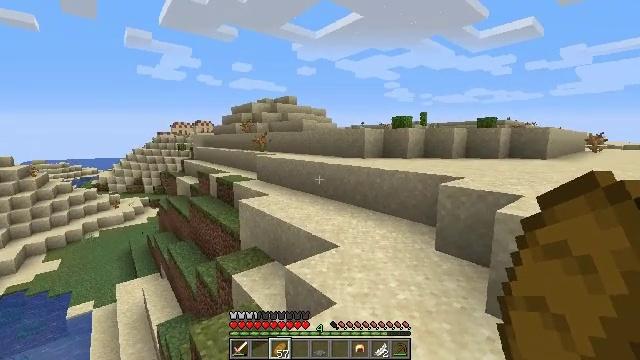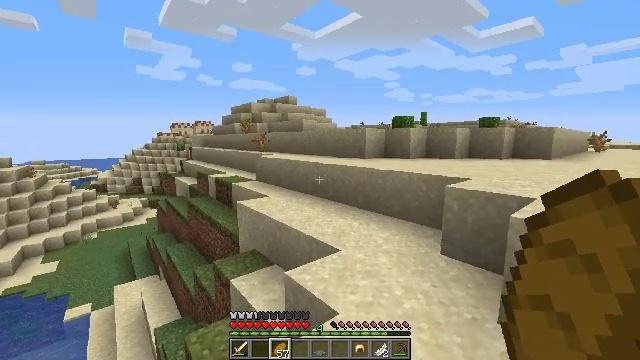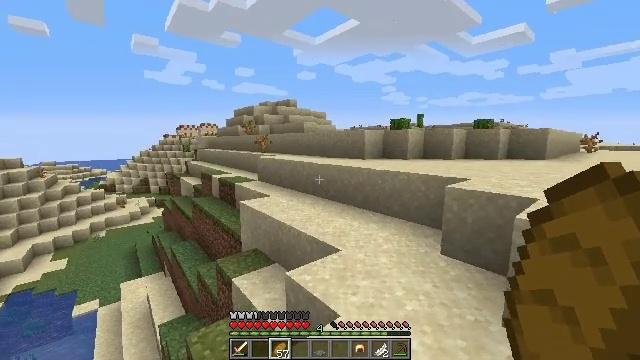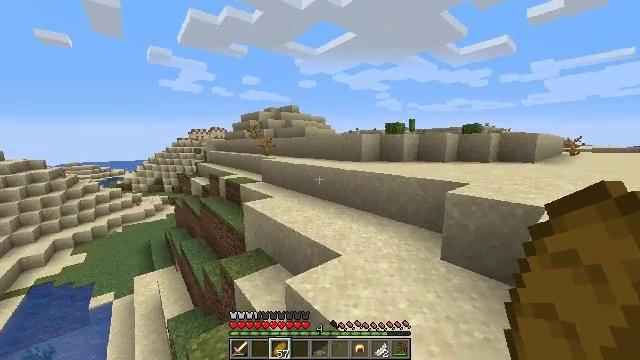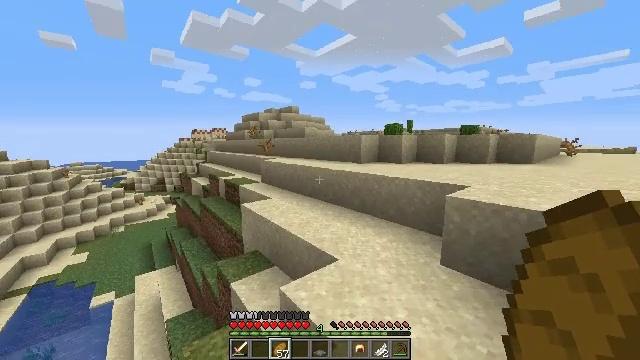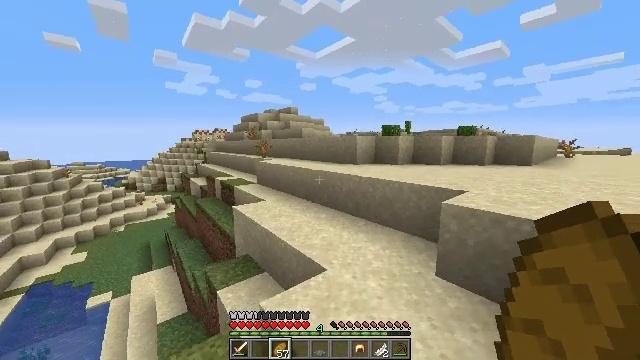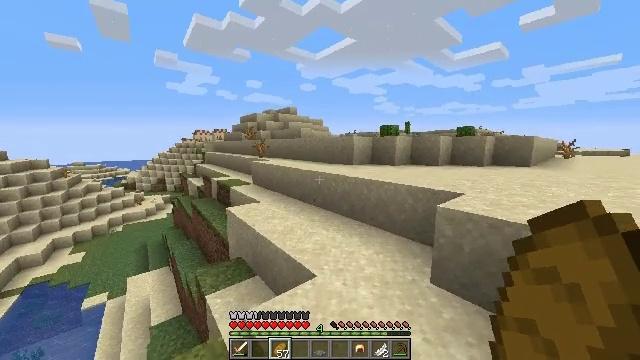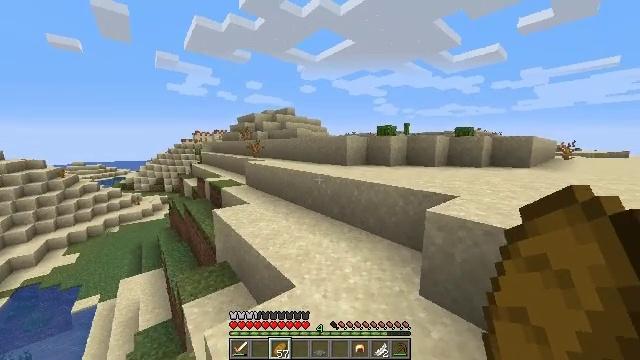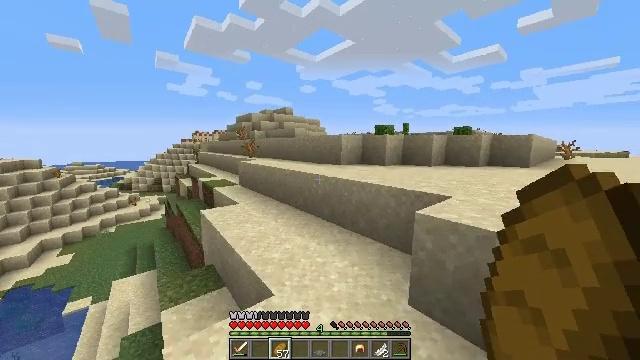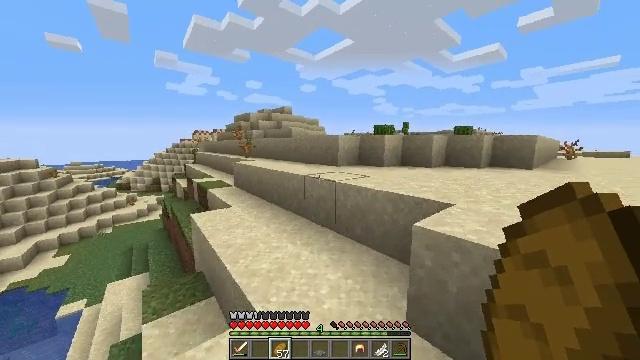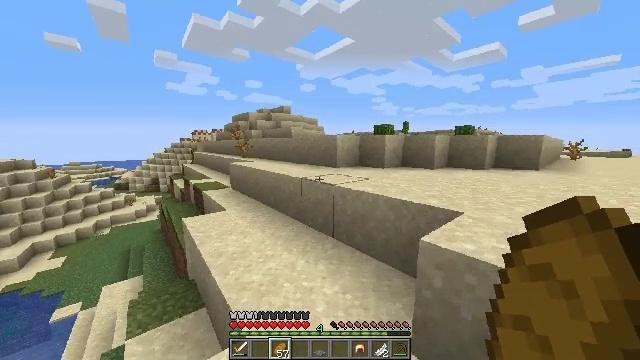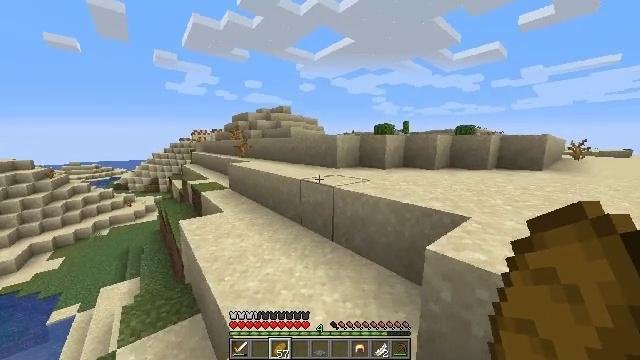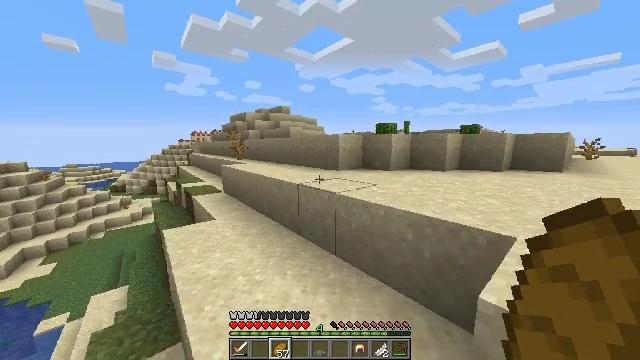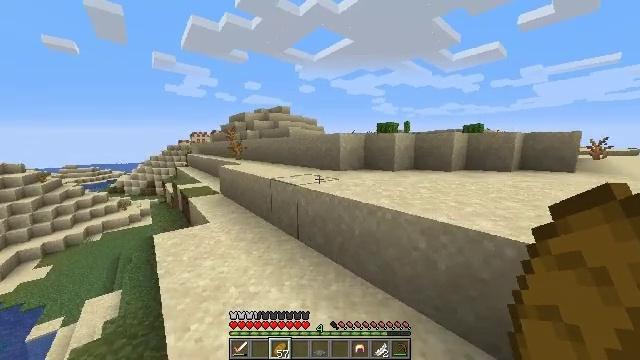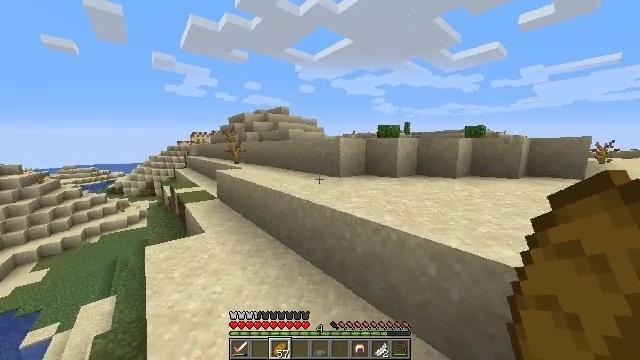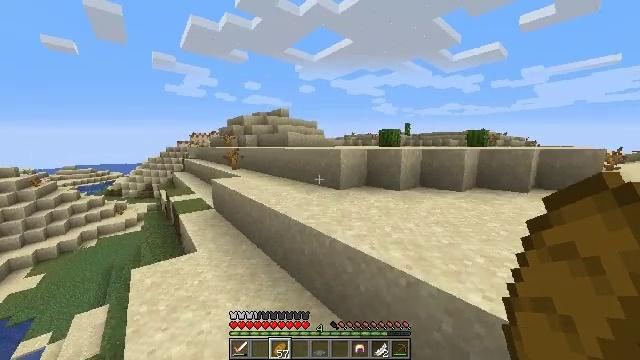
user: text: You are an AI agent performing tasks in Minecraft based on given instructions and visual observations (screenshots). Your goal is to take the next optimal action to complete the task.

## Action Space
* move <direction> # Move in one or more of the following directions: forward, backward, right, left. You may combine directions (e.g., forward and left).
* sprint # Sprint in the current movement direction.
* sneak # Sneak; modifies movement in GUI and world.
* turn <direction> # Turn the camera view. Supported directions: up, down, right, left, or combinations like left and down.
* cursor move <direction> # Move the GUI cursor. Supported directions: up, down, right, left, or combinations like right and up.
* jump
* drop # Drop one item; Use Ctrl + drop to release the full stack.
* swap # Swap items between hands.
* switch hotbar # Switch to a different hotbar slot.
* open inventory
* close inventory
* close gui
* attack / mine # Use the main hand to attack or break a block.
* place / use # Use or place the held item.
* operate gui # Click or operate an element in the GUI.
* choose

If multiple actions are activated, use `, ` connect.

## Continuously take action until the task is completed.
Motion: motion action
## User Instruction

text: Mine cactus from the desert.
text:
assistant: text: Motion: move forward
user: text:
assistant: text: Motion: move forward
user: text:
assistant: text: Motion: move forward
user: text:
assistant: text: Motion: move forward and move right
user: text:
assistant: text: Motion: move forward and move right
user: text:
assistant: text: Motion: move forward and move right
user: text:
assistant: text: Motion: move forward and move right
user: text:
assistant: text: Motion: move forward and move right
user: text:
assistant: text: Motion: move forward
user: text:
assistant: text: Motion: move forward
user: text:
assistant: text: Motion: move forward
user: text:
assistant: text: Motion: move forward
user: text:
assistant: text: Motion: move forward
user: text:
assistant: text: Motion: move forward, jump
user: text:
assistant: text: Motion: move forward, jump
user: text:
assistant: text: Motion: move forward, jump
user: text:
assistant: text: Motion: move forward, jump
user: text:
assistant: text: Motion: move forward, jump
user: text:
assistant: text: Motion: move forward, jump
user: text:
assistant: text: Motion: move forward, jump
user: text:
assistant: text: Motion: move forward, jump
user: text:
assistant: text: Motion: move forward, jump
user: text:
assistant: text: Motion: move forward, jump
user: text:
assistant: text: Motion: move forward, jump
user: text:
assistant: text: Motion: move forward, jump
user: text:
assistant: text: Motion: move forward, jump
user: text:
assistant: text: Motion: move forward, jump
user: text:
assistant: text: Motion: move forward, jump
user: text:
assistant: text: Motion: move forward, jump
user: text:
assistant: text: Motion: move forward, jump